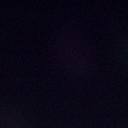
Screen state: off